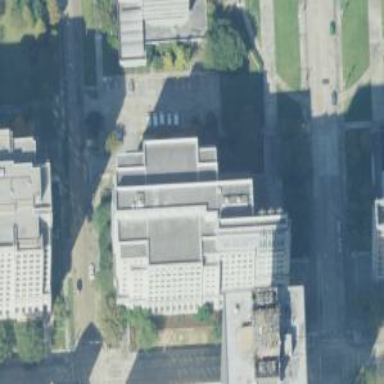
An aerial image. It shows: Government office.